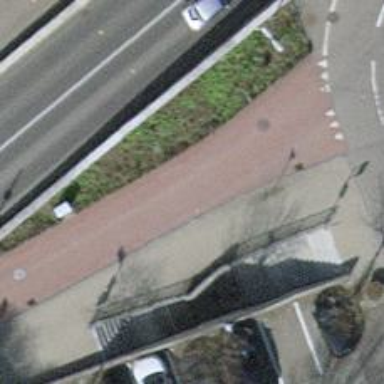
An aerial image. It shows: Service road with separate sidewalk.